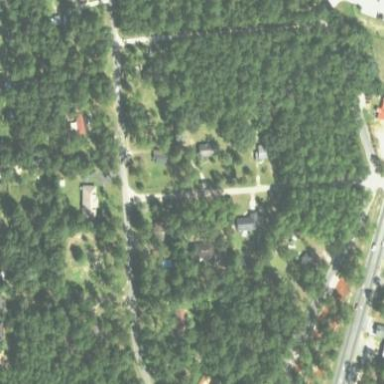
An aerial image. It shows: Residential area composed of single-family homes.